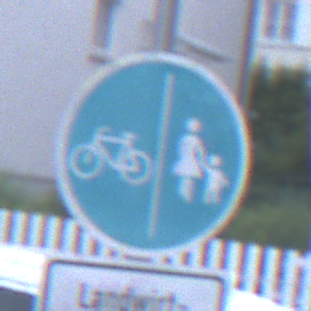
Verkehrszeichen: GetrennterRadUndGehwegRadwegLinks
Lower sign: BesondereFahrzeugeUndTransportgueter6
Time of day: SunriseSunset
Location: Outdoor (Urban)
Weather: PartlyCloudy
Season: NotSpecified
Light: Natural